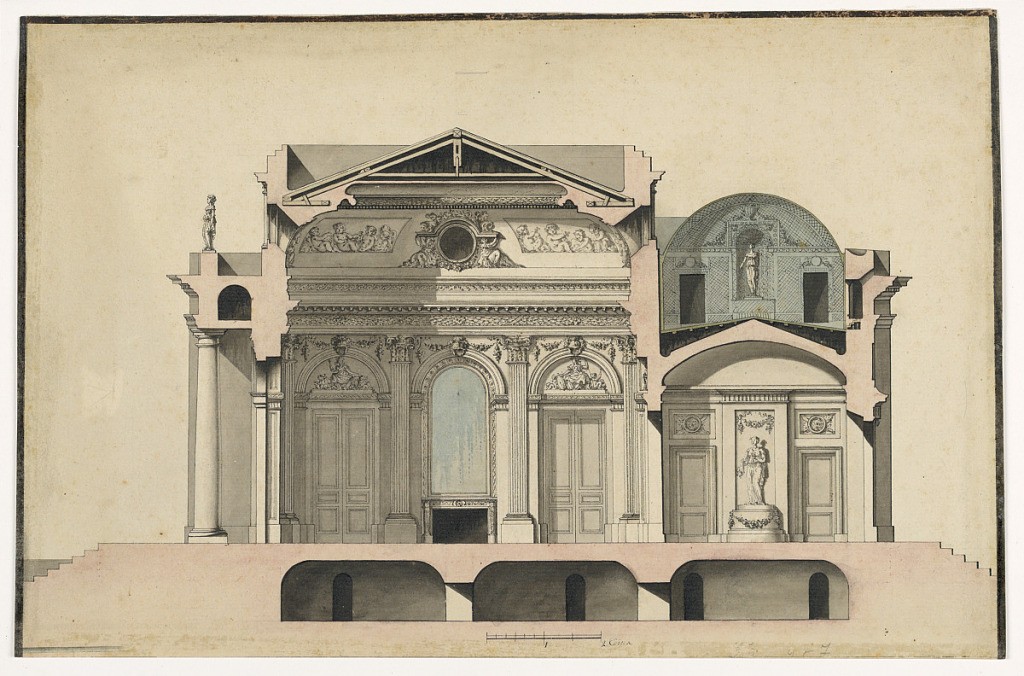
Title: Section of a Villa
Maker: Francois Soufflot, called Le Romain, French, 1802
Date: ca. 1780s
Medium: Pen and black ink, brush and rose, blue, black and gray watercolor on paper
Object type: Drawing
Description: Section of a villa with three rooms.  Steps lead to the front and rear entrances of the main floor.  The frame is in the rear of a portico and leads to a hall behind which a love room is attached.  A wall panel with a statue is shown there.  It is flanked by two doors from which stairways lead up and down where a room in trellis architecture is suggested.  There is an indication of the scale at lower margin, at the center.